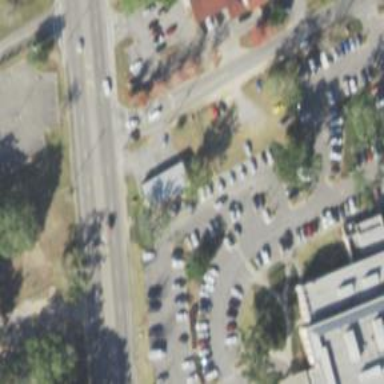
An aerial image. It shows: Parking space.